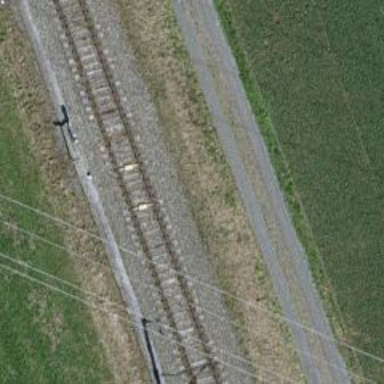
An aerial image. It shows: Railway switch.